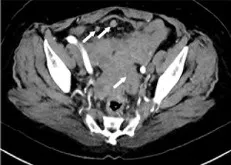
Computed tomography enhanced scan. (C) Thickening of the junction area between the rectum and the sigmoid colon and multiple pelvic nodules.
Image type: radiology (ct)